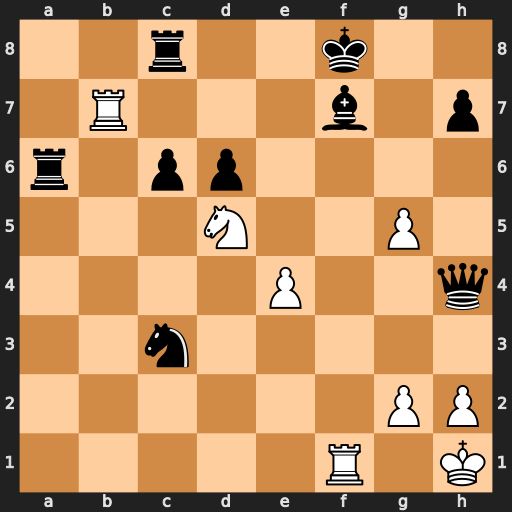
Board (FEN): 2r2k2/1R3b1p/r1pp4/3N2P1/4P2q/2n5/6PP/5R1K
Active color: w
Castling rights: -
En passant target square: -
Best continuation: Rfxf7+ Kg8 Nf6+ Kh8 Rxh7+ Qxh7 Rxh7#